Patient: sex F, age 60
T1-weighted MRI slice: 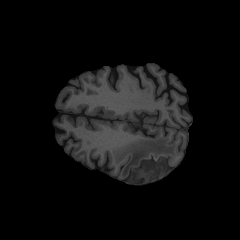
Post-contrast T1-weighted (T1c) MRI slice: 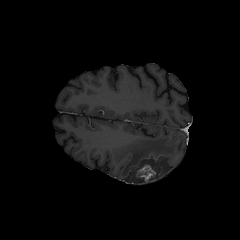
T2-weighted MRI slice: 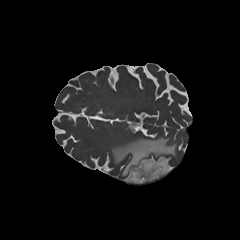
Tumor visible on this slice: yes
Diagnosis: Glioblastoma, IDH-wildtype
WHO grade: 4